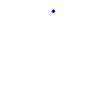
Particle: proton